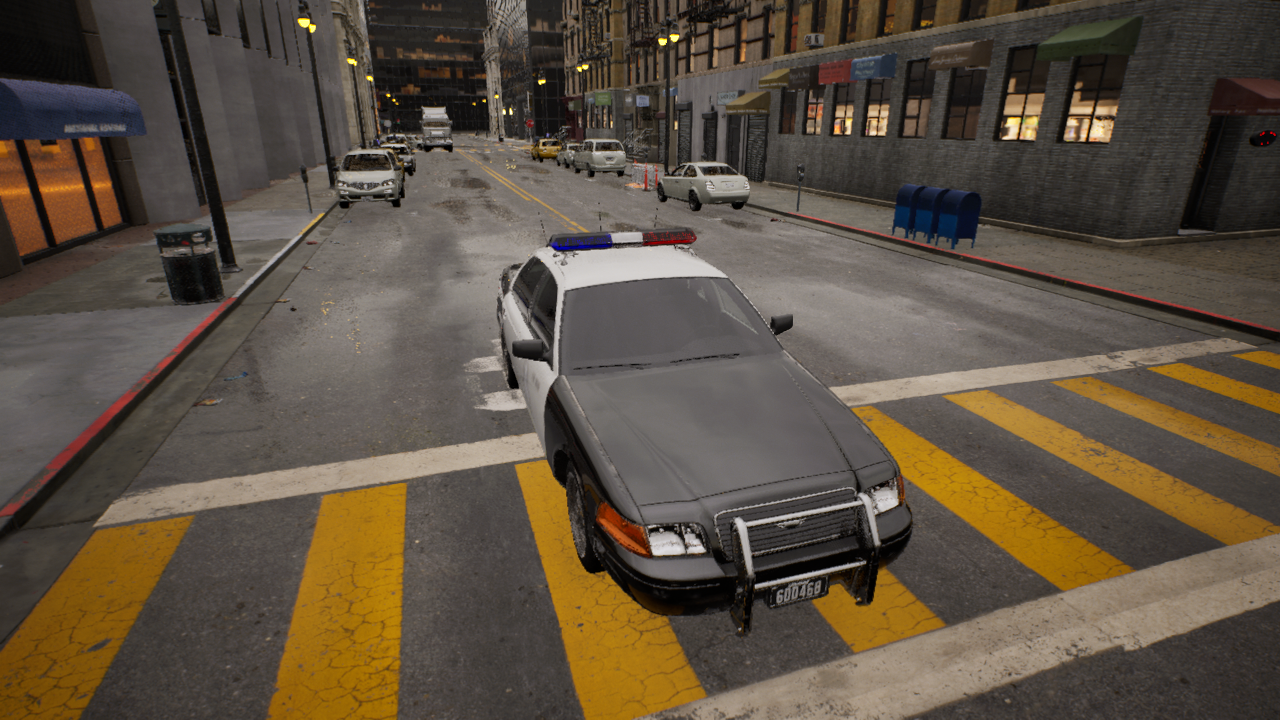
Venue: residential
Lighting: golden hour
Vehicle rig: sedan